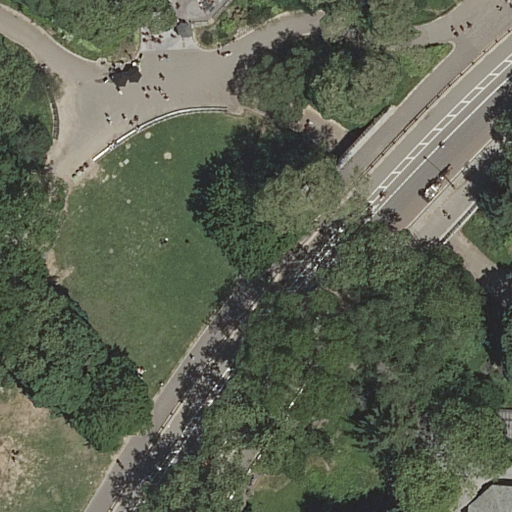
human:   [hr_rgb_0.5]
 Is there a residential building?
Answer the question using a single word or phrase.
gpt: yes

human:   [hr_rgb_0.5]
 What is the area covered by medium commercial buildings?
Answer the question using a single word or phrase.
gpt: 0m2

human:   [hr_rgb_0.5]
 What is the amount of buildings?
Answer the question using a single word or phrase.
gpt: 1

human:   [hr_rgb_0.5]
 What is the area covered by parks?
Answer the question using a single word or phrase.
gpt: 10625m2

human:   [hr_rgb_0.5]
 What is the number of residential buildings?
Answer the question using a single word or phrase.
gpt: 1

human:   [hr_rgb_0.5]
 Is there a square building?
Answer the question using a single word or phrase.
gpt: no

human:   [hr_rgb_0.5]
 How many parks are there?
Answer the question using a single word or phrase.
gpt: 1

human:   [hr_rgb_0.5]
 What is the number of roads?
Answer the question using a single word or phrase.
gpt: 20

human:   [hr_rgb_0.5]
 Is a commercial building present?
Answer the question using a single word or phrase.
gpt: no

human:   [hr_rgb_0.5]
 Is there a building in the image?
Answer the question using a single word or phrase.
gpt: yes

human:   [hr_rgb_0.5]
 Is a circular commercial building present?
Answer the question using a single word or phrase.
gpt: no

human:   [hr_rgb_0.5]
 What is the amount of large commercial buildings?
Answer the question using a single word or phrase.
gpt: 0

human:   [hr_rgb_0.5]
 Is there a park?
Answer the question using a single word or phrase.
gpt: yes

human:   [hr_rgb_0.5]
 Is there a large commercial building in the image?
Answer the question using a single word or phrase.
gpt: no

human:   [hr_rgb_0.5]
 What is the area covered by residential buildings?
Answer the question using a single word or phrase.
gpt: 55m2

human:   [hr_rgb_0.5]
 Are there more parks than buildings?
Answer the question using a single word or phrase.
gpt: no

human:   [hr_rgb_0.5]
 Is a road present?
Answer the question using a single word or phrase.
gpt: yes

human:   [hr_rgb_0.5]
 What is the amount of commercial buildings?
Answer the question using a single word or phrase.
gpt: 0

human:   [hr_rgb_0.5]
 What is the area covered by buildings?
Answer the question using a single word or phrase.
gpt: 55m2

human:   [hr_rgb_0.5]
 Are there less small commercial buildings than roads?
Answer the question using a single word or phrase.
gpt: yes

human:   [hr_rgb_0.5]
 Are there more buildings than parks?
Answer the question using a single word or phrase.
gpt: no

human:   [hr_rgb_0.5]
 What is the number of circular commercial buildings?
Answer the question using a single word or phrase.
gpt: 0

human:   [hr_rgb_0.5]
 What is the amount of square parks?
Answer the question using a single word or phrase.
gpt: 0

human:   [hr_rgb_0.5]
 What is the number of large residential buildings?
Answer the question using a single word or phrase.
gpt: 0

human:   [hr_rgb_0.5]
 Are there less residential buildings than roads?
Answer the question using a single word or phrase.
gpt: yes

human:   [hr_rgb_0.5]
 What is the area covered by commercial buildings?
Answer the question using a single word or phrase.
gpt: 0m2

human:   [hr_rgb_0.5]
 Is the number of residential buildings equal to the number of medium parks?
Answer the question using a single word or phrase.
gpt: no

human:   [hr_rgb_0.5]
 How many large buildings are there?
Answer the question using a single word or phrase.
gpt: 0

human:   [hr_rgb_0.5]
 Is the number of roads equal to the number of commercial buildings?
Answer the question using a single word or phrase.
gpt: no

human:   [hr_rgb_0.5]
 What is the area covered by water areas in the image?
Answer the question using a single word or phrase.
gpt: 0m2

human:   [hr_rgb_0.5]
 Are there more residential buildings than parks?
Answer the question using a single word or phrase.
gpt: no

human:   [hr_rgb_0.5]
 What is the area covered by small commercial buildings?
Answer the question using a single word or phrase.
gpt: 0m2

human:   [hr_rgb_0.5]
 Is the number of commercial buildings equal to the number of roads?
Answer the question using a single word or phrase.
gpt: no

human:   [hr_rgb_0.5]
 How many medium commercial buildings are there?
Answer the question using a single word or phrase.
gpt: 0

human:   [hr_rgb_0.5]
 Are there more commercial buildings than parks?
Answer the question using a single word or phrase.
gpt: no

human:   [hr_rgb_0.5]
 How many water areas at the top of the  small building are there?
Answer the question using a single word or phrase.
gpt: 0

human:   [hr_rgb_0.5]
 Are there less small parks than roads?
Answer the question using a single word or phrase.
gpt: yes

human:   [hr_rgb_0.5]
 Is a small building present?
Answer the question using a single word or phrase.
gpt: yes

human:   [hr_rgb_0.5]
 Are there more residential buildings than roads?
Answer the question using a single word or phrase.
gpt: no

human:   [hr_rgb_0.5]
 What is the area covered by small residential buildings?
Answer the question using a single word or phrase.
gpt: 55m2

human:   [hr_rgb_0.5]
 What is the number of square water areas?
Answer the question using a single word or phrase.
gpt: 0

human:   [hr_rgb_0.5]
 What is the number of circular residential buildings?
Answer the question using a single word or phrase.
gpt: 0

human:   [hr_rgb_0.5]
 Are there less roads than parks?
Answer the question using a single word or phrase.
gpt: no

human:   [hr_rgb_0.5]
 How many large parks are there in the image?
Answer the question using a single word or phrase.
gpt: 1

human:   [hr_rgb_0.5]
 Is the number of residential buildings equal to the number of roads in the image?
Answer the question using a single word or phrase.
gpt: no

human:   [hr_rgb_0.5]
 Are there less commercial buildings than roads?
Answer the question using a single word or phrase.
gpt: yes

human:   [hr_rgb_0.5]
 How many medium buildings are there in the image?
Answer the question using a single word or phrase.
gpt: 0

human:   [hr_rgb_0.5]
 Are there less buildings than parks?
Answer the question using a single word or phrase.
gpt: no

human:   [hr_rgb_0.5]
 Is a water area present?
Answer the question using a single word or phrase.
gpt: no

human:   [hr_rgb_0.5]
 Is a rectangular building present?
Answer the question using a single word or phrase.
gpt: yes

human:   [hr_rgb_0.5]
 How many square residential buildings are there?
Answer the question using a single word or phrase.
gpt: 0

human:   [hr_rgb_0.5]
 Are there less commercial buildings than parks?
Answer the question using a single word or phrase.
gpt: yes

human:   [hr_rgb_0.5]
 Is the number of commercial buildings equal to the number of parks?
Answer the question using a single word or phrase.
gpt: no

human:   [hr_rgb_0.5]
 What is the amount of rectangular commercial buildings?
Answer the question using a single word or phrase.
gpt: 0

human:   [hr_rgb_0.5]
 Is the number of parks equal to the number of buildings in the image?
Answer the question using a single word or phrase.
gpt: yes

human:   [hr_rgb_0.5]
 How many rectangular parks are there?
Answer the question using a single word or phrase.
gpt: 1

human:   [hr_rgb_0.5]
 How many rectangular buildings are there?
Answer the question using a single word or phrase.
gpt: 1

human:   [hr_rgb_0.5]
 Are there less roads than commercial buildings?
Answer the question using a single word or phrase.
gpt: no

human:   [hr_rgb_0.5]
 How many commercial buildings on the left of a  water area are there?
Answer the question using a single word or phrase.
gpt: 0

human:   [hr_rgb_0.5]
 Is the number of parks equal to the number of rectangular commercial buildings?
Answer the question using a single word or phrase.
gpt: no

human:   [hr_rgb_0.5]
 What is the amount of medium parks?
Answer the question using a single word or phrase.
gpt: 0

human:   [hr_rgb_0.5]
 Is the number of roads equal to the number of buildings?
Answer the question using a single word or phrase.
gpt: no

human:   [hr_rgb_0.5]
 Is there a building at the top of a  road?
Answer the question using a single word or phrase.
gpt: no

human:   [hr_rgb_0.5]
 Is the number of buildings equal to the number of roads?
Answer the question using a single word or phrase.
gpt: no